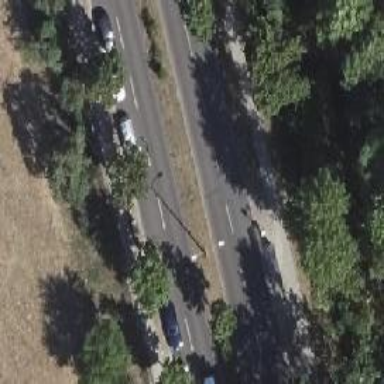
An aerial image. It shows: Asphalt road classified as primary highway.